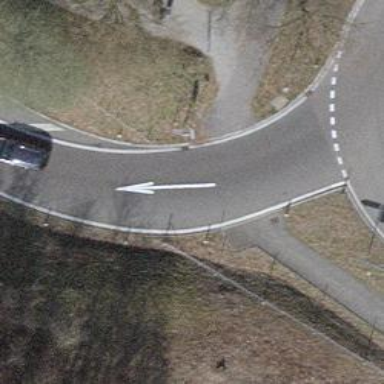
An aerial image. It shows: Unmarked crossing on the road.